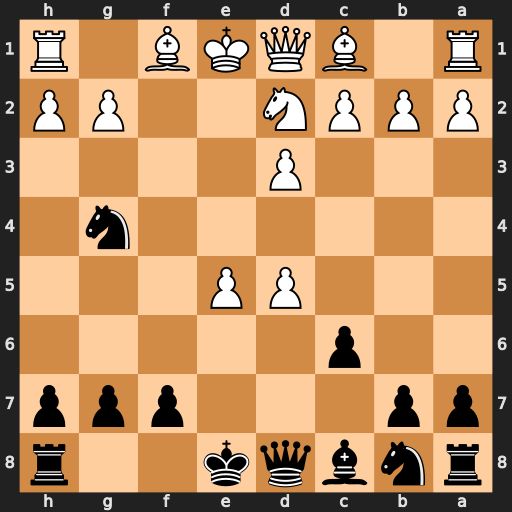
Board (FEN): rnbqk2r/pp3ppp/2p5/3PP3/6n1/3P4/PPPN2PP/R1BQKB1R
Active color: b
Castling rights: KQkq
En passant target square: -
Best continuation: Ne3 Qe2 Nxc2+